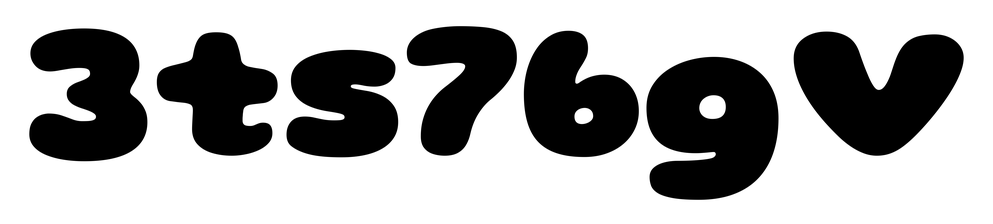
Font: Gluten_Black